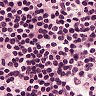
Metastatic tissue present: no